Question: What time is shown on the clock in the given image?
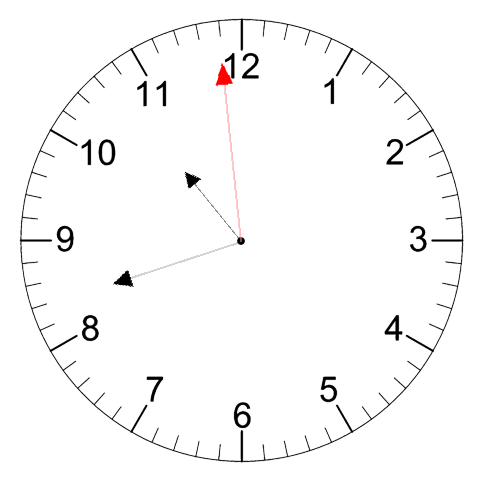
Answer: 10:41:59